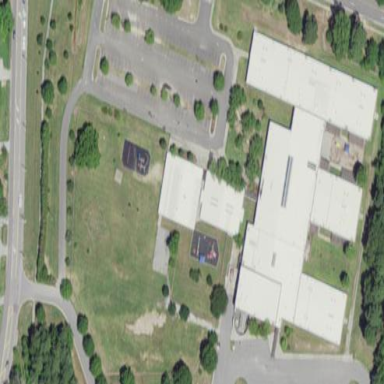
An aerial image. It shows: School.